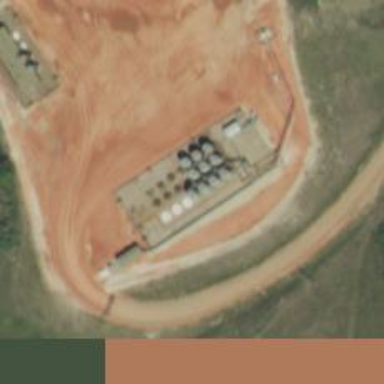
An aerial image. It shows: Storage tank that is man-made.